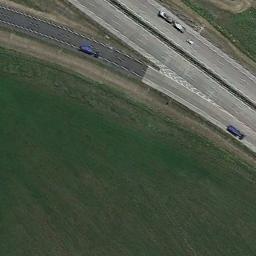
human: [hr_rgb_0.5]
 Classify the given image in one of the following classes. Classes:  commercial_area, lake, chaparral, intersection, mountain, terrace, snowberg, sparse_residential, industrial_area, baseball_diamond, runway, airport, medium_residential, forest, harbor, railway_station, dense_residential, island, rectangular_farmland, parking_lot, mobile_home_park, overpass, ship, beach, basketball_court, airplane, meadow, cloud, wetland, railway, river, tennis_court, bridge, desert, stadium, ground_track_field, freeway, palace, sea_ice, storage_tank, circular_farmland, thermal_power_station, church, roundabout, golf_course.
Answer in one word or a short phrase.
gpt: freeway